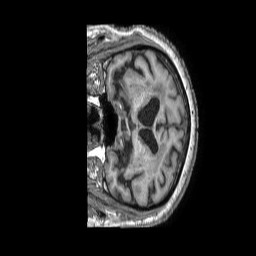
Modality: T1w
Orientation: coronal
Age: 67
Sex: male
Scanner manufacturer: philips
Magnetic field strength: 1.5 T
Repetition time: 0.007378 s
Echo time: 0.003368 s